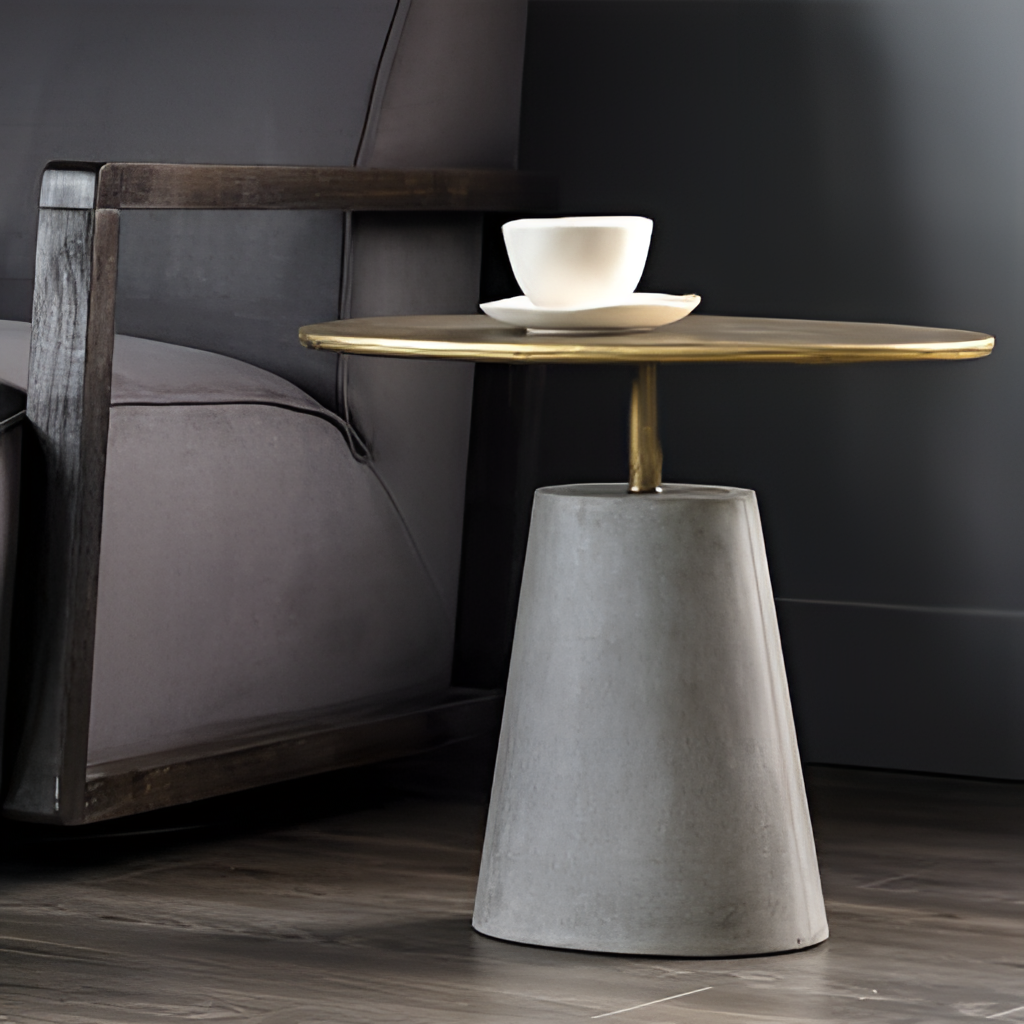
living room, gray fabric armchair, modern, gray paint wallpaper, with solid pattern, wood flooring, with plank pattern